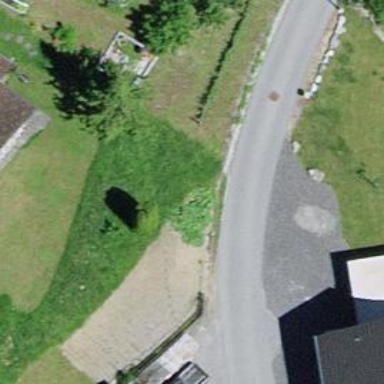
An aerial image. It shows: Residential road with gravel surface graded as grade2.